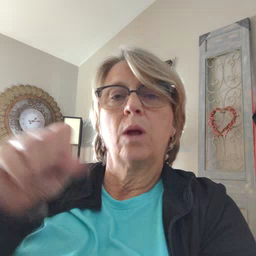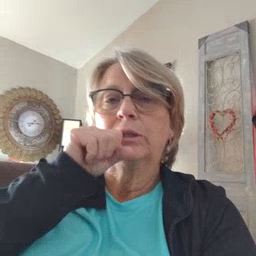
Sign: carrot